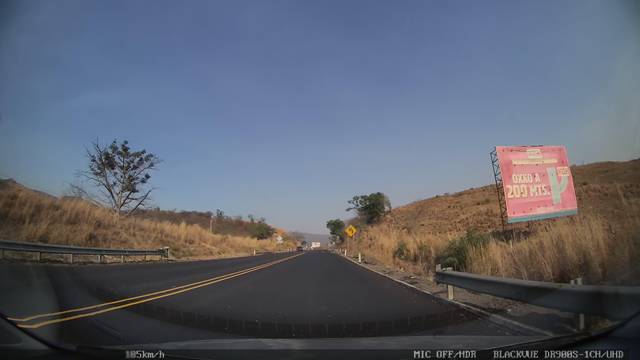
Region: Mexico
Coordinates: 16.728, -92.993